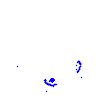
Particle: electron